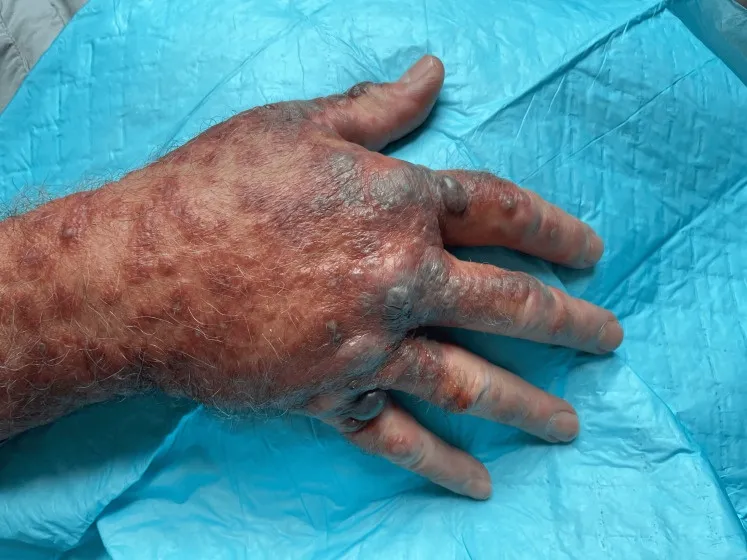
Image of the right distal forearm and dorsal hand. Seen here is an erythematous, papular, and violaceous rash with tense bullae overlying edematous targetoid papules coalescing into plaques.
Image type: medical_photograph (skin_photograph)